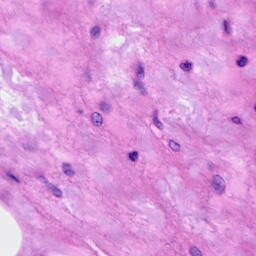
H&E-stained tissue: Breast